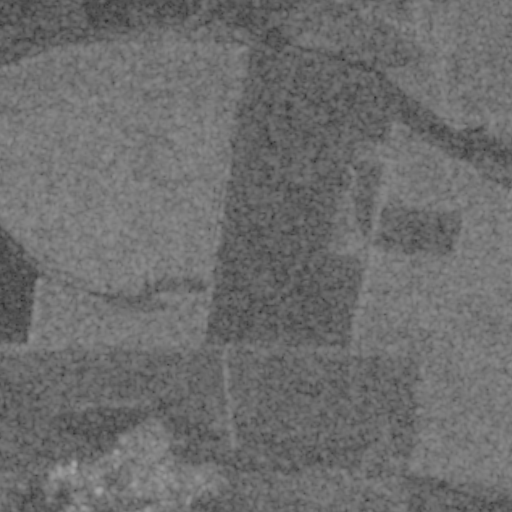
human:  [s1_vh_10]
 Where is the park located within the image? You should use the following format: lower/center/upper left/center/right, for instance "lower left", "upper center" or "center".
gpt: The park is located in the lower left of the image.
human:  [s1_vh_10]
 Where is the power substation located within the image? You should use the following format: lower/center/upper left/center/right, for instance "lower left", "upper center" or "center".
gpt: The power substation is located in the lower left of the image.
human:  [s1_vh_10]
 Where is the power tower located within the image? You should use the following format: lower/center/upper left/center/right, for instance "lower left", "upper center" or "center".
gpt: The power tower is located in the lower left of the image.
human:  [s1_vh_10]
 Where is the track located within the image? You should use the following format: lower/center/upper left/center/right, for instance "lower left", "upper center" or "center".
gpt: There is no track in the image.

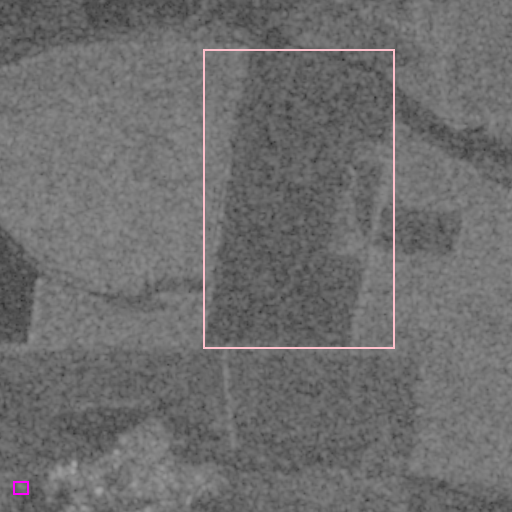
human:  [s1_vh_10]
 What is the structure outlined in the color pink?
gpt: The structure outlined in pink is a crop field.
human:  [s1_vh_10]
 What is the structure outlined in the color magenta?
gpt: The structure outlined in magenta is a park.
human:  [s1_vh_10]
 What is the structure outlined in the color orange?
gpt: There is no orange outline.